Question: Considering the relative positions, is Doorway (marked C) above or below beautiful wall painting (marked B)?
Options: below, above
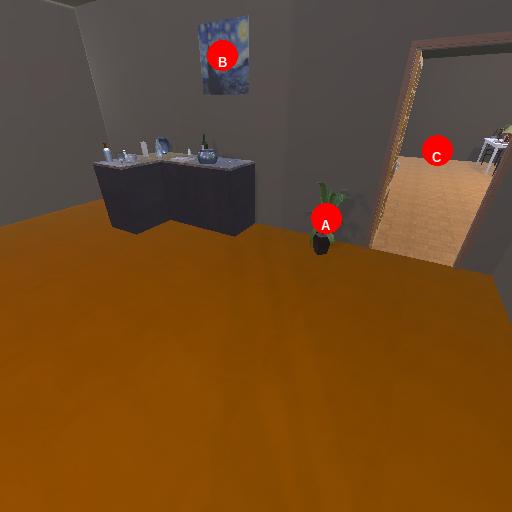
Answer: below